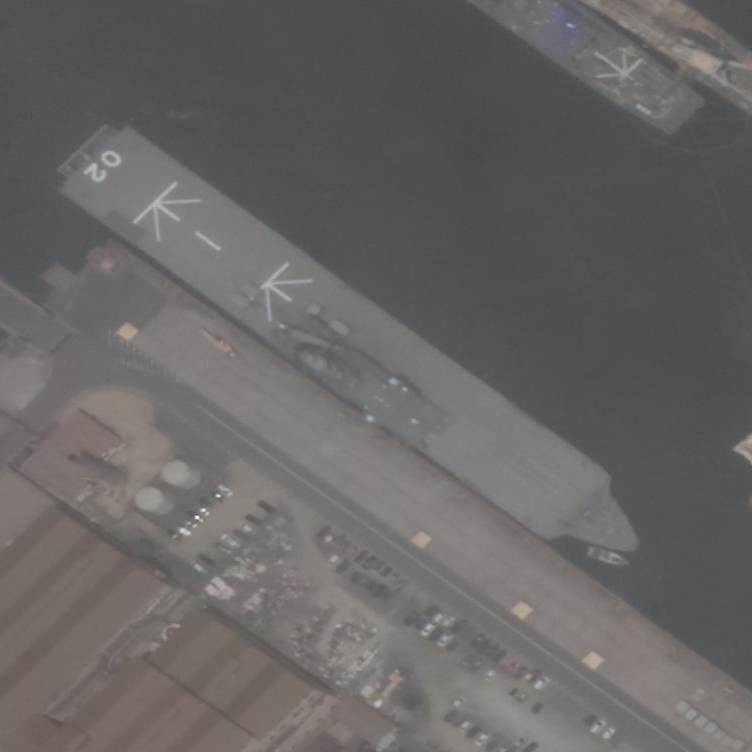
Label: Osumi-class_landing_ship